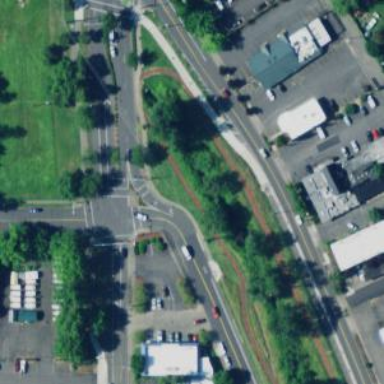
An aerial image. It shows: Solid stop line on the road.